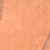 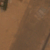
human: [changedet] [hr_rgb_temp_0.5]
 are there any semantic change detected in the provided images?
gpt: The desert area is getting urbanized.